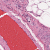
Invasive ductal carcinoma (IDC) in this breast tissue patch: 0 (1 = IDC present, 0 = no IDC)